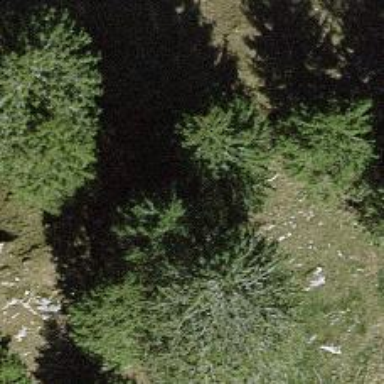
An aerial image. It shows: Single tag "natural: tree."